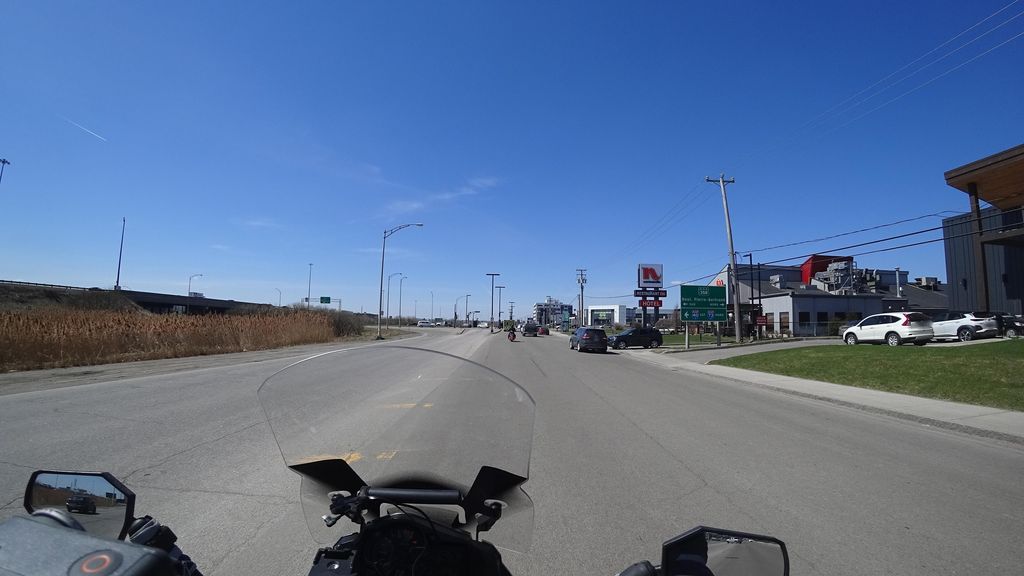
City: quebec_city